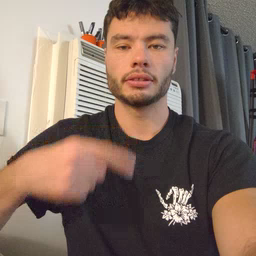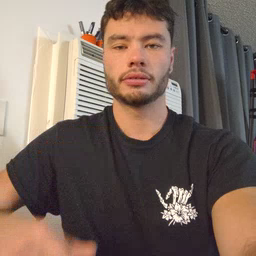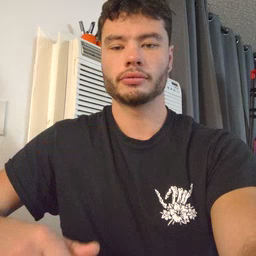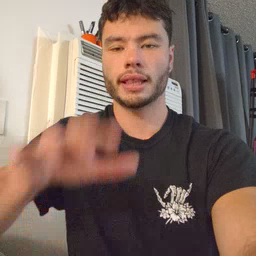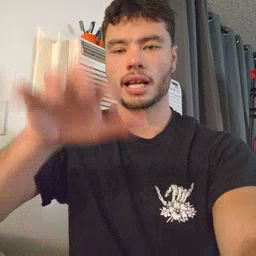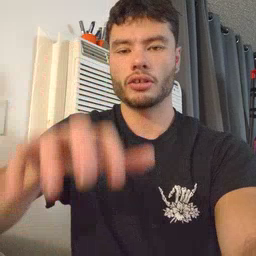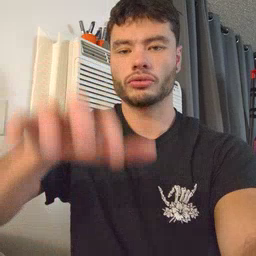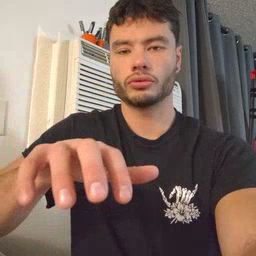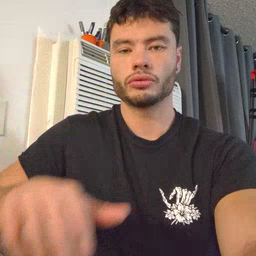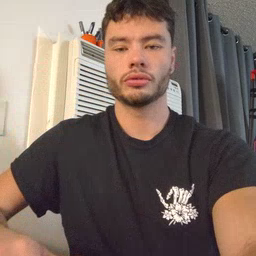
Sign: alligator